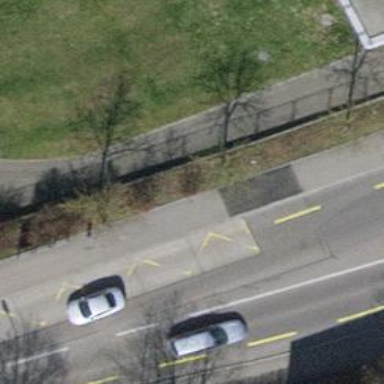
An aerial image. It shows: Avenue lined with trees.